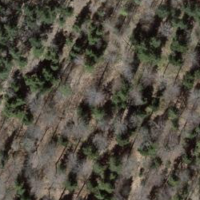
EUNIS habitat code: 41
Species observed at this site:
Scilla bifolia